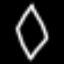
Label: diamond